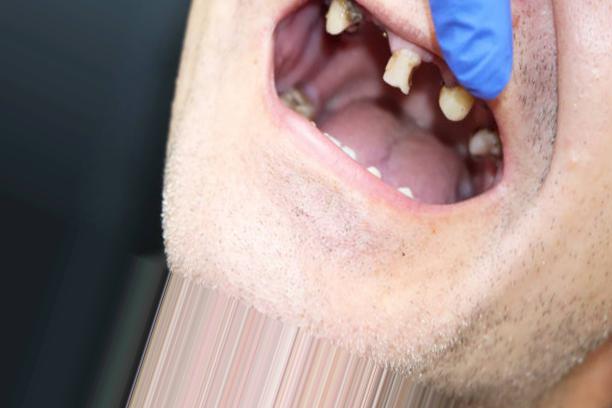
Condition: Caries